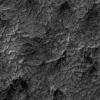
Label: not_dusty